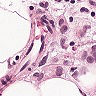
Metastatic tissue present: yes